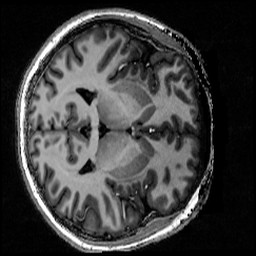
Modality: T1w
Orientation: axial
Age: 26
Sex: female